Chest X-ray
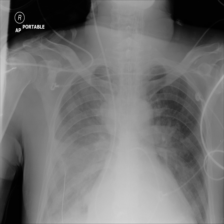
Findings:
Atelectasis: negative
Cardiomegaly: negative
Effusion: positive
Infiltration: negative
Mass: negative
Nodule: negative
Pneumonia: negative
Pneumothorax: negative
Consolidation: negative
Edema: negative
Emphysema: negative
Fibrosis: negative
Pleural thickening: negative
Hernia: negative